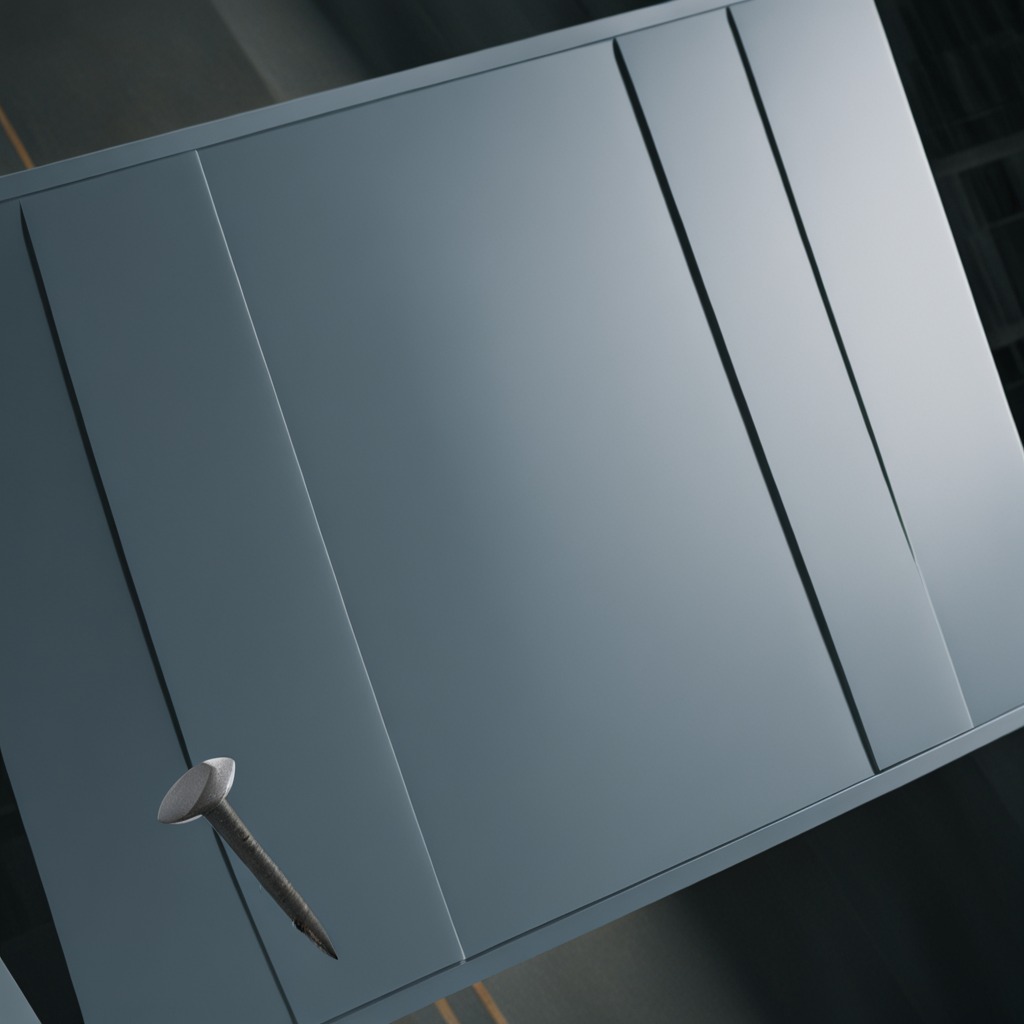
A nail lying on the toolbox surface in an airplane hangar workshop.